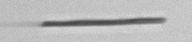
Label: fiber